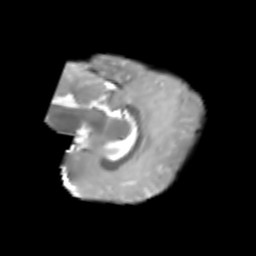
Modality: T2w
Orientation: sagittal
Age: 7
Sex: female
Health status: healthy